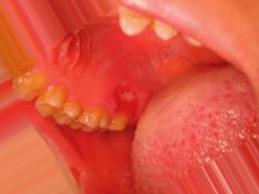
Condition: Mouth Ulcer